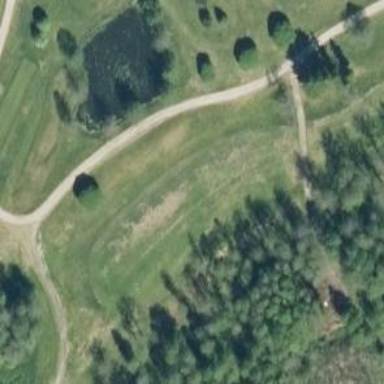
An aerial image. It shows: View of golf hole.